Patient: sex F, age 61
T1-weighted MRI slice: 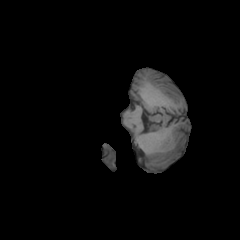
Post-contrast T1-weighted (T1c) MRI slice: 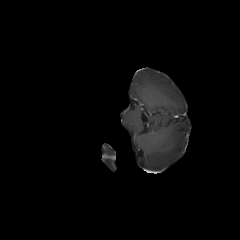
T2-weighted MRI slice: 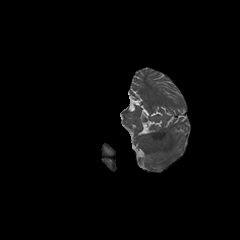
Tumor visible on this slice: no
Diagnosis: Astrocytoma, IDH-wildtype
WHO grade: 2